Question: I search for the name (and later the algorithm ;) ) of the following problem: find the shortest path from point z0 to ze such as the path stays on the "road". The illustration below shows it better. The road is defined by two vectors of points X=(x1,...,xk) and Y=(y1,...,yn). We assume that the problem is not tricky (i.e. paths X, Y do not cross, initial / end points are on the "road", etc.). We want to find red line (defined as a vector) Z being a shortest path connecting z0 with zend and passing only by the road. Algorithm does not need to be fast. Thanks a lot for any hints!

UPDATE: After the remark I changed the image since it showed wrong solution... :/
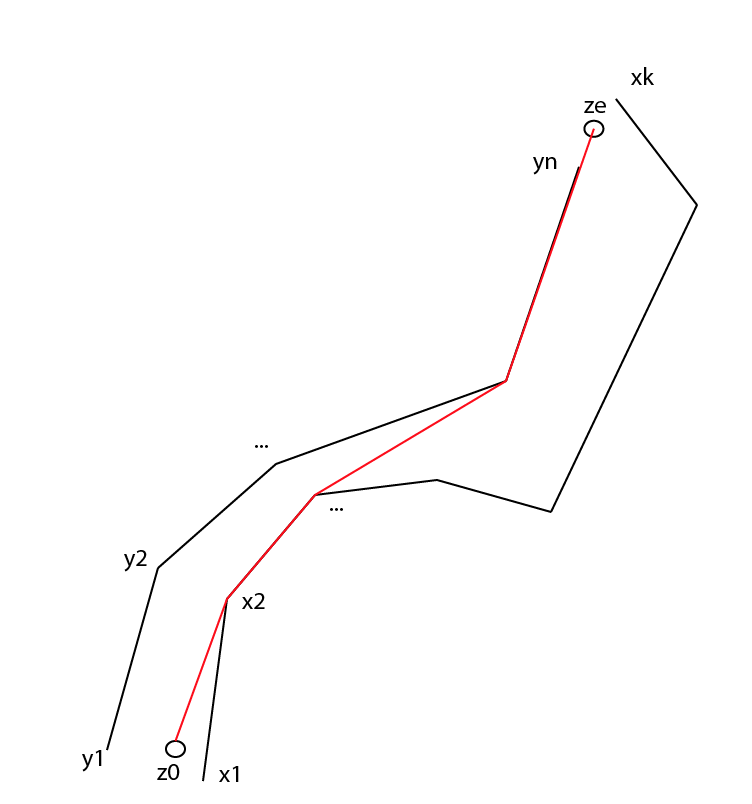
Answer: The way you've drawn it, your road is a monotone polygon (that is, there's always Y to the left of you, and X to the right of you, when you're facing directly north). Once you've triangulated the polygon there's an algorithm specifically for finding shortest paths in a monotone triangulation, called the "funnel algorithm".
For triangulating the monotone, the description in Mark de Berg's is great, but failing that, <URL>.